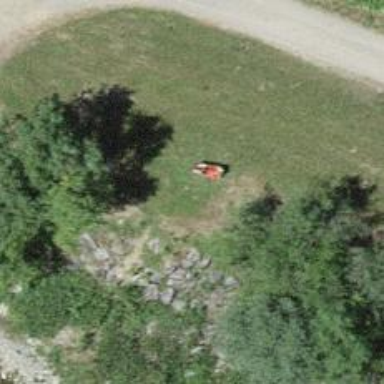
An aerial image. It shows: Bench for seating.